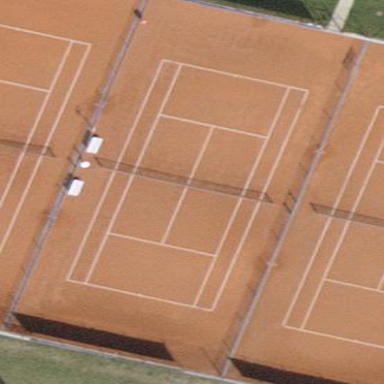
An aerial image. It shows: Tennis court in leisure pitch.